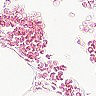
Metastatic tissue present: no